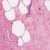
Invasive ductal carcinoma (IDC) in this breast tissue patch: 0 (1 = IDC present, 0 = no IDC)